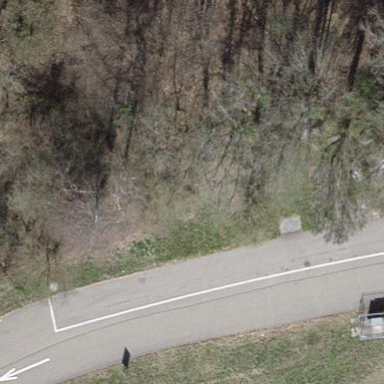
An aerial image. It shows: Fine gravel service road.